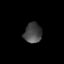
Tissue: prostate
Cell type: Myeloid cells
Senescence score: 0.3619
Nuclear area (px): 351
Mean DAPI intensity: 69.895